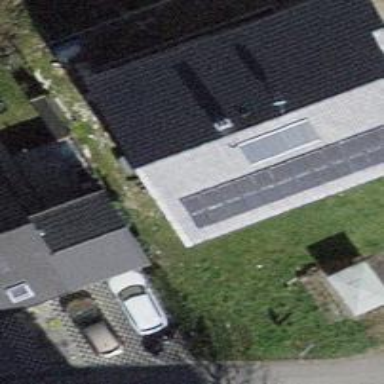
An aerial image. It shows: Detached building with gabled roof.